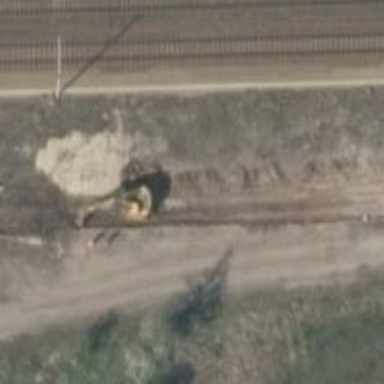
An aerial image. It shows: Railway switch.